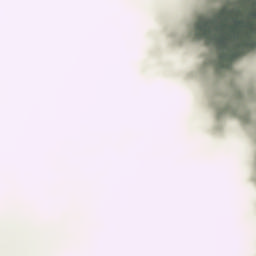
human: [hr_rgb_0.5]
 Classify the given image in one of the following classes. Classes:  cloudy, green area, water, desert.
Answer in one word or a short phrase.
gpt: cloudy